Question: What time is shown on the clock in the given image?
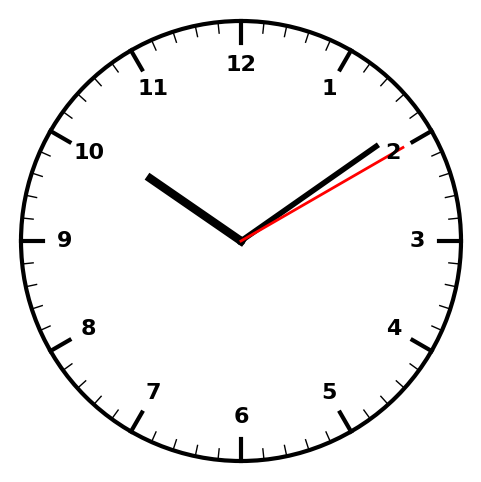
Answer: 10:09:10